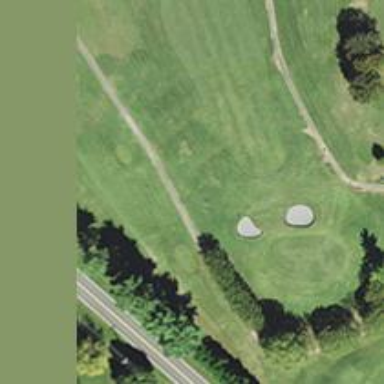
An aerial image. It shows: View of golf hole.